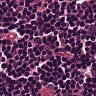
Metastatic tissue present: no